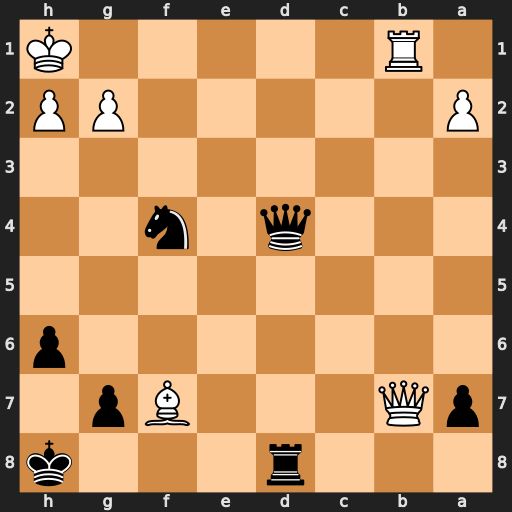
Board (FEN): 3r3k/pQ3Bp1/7p/8/3q1n2/8/P5PP/1R5K
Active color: b
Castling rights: -
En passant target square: -
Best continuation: Qd1+ Rxd1 Rxd1#